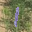
Label: 1